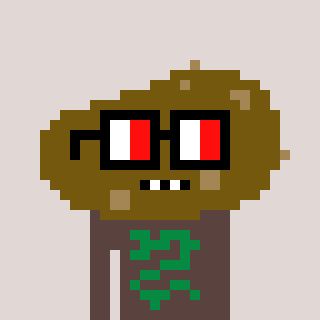
a pixel art character with square glasses with black frames and red eyes, a potato-shaped head and a darkbrown-colored body on a warm background